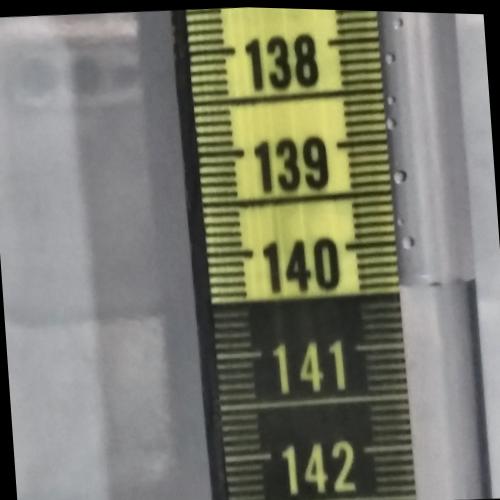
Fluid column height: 140.4 cm